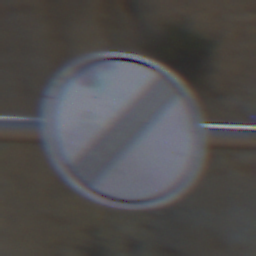
Verkehrszeichen: EndeSaemtlicherBegrenzungen
Umgebung: Outdoor, Nature
Tageszeit: MorningAfternoon
Wetter: Clear
Licht: Natural
Jahreszeit: NotSpecified
Kontrast: HighContrast